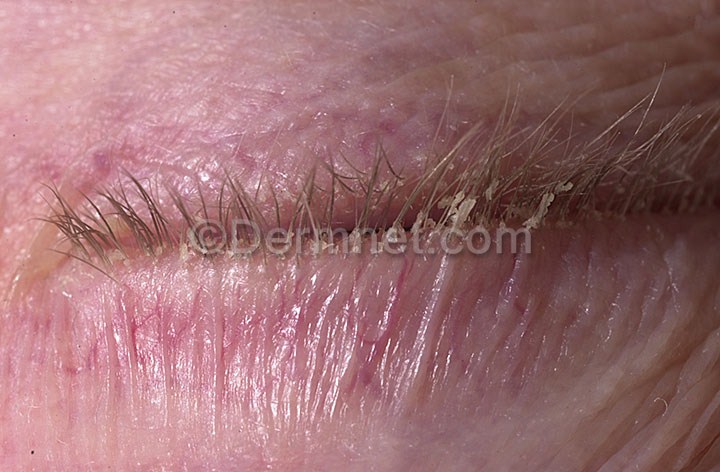
Disease: Psoriasis pictures Lichen Planus and related diseases